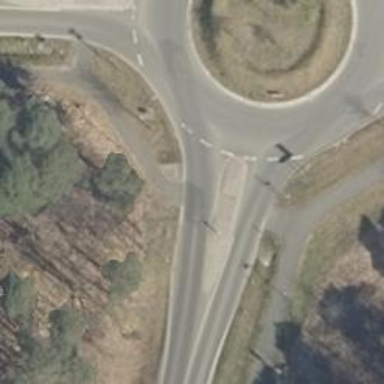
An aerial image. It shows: Asphalt footway with unmarked crossing. The crossing has markings.